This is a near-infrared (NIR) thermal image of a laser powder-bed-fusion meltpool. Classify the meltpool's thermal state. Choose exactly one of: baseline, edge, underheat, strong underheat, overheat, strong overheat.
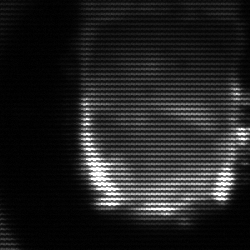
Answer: baseline